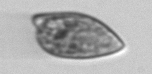
Label: Prorocentrum_dentatum